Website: home-depot
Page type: address-validator
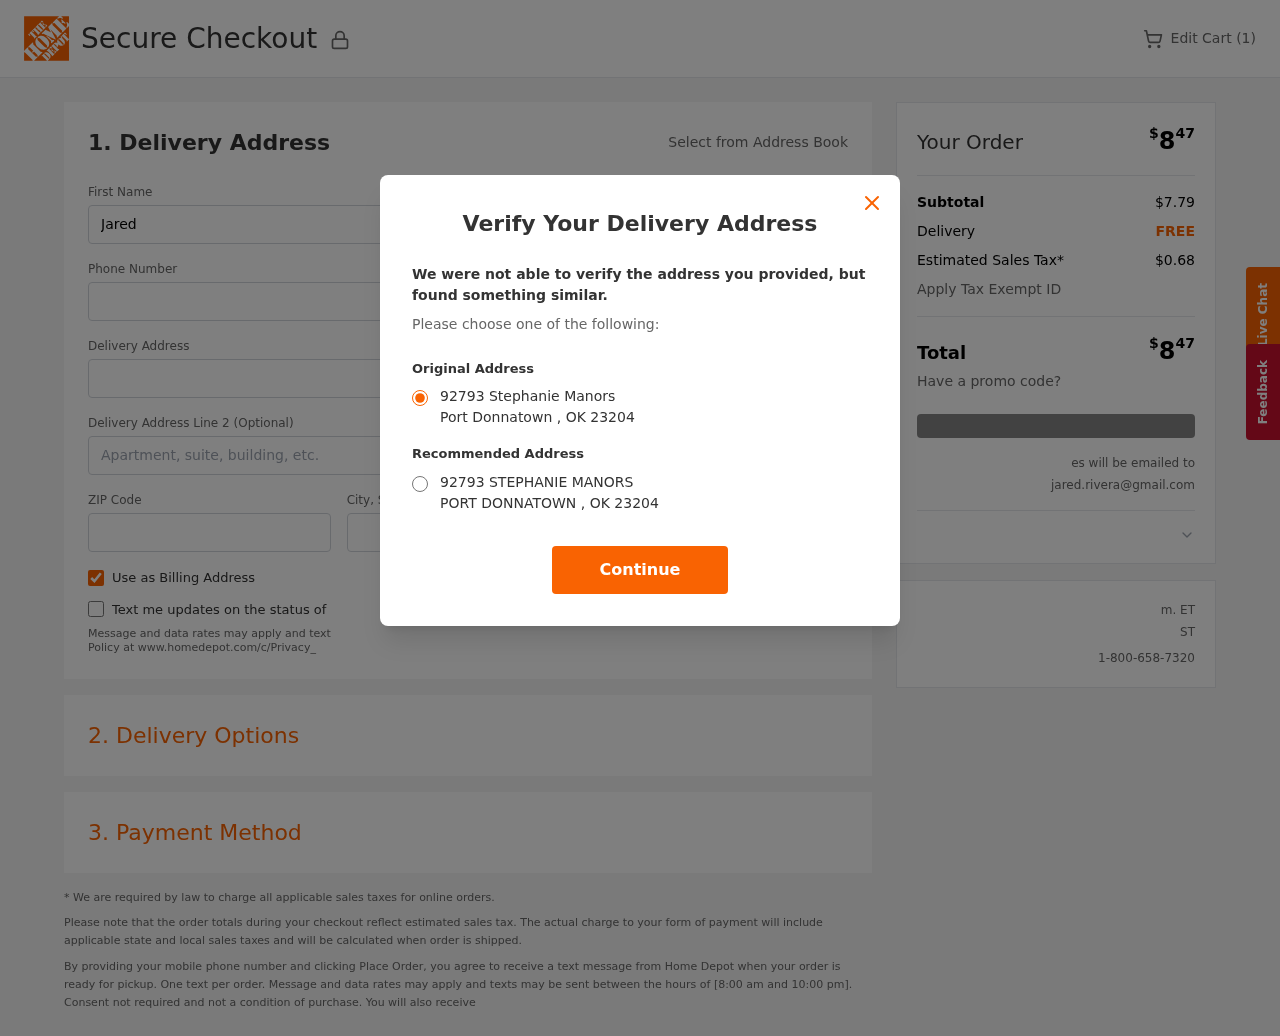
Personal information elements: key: PII_CITY
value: Port Donnatown
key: PII_EMAIL
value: jared.rivera@gmail.com
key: PII_POSTCODE
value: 23204
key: PII_STATE_ABBR
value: OK
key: PII_STREET
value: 92793 Stephanie Manors
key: PII_FIRSTNAME
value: Jared
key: PII_LASTNAME
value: Rivera
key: PII_PHONE
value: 2393866255
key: PII_CITY_STATE
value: Port Donnatown, OK
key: PII_STREET_ALT
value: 92793 STEPHANIE MANORS
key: PII_CITY_ALT
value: PORT DONNATOWN
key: PII_POSTCODE_FULL
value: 23204
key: PII_POSTCODE_NUMERIC
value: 23204
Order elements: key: ORDER_NUM_ITEMS
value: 1
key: ORDER_TOTAL
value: $847
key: ORDER_SUBTOTAL
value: $7.79
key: ORDER_SHIPPING_COST
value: FREE
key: ORDER_TAX
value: $0.68